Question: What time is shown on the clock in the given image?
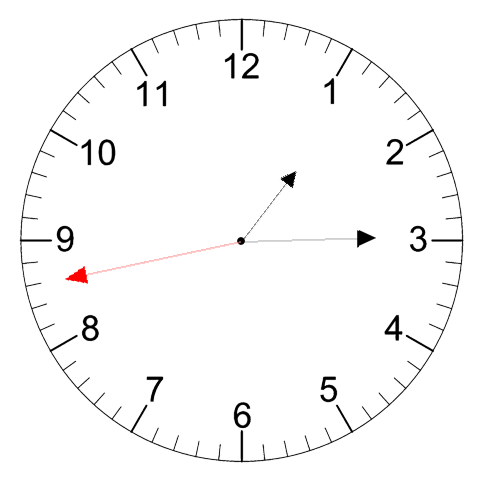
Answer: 01:14:43